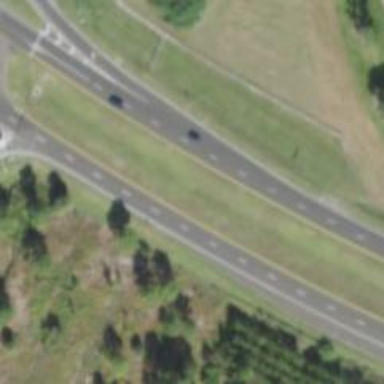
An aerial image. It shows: Expressway with asphalt surface and classified as primary highway.